Question: this is my first time using Android Studio and I am running into an issue. I created a new screen for an app I am working on and I inserted a button. Usually, buttons stay where you put them but this button went straight to the top. What could be the root cause?<URL>

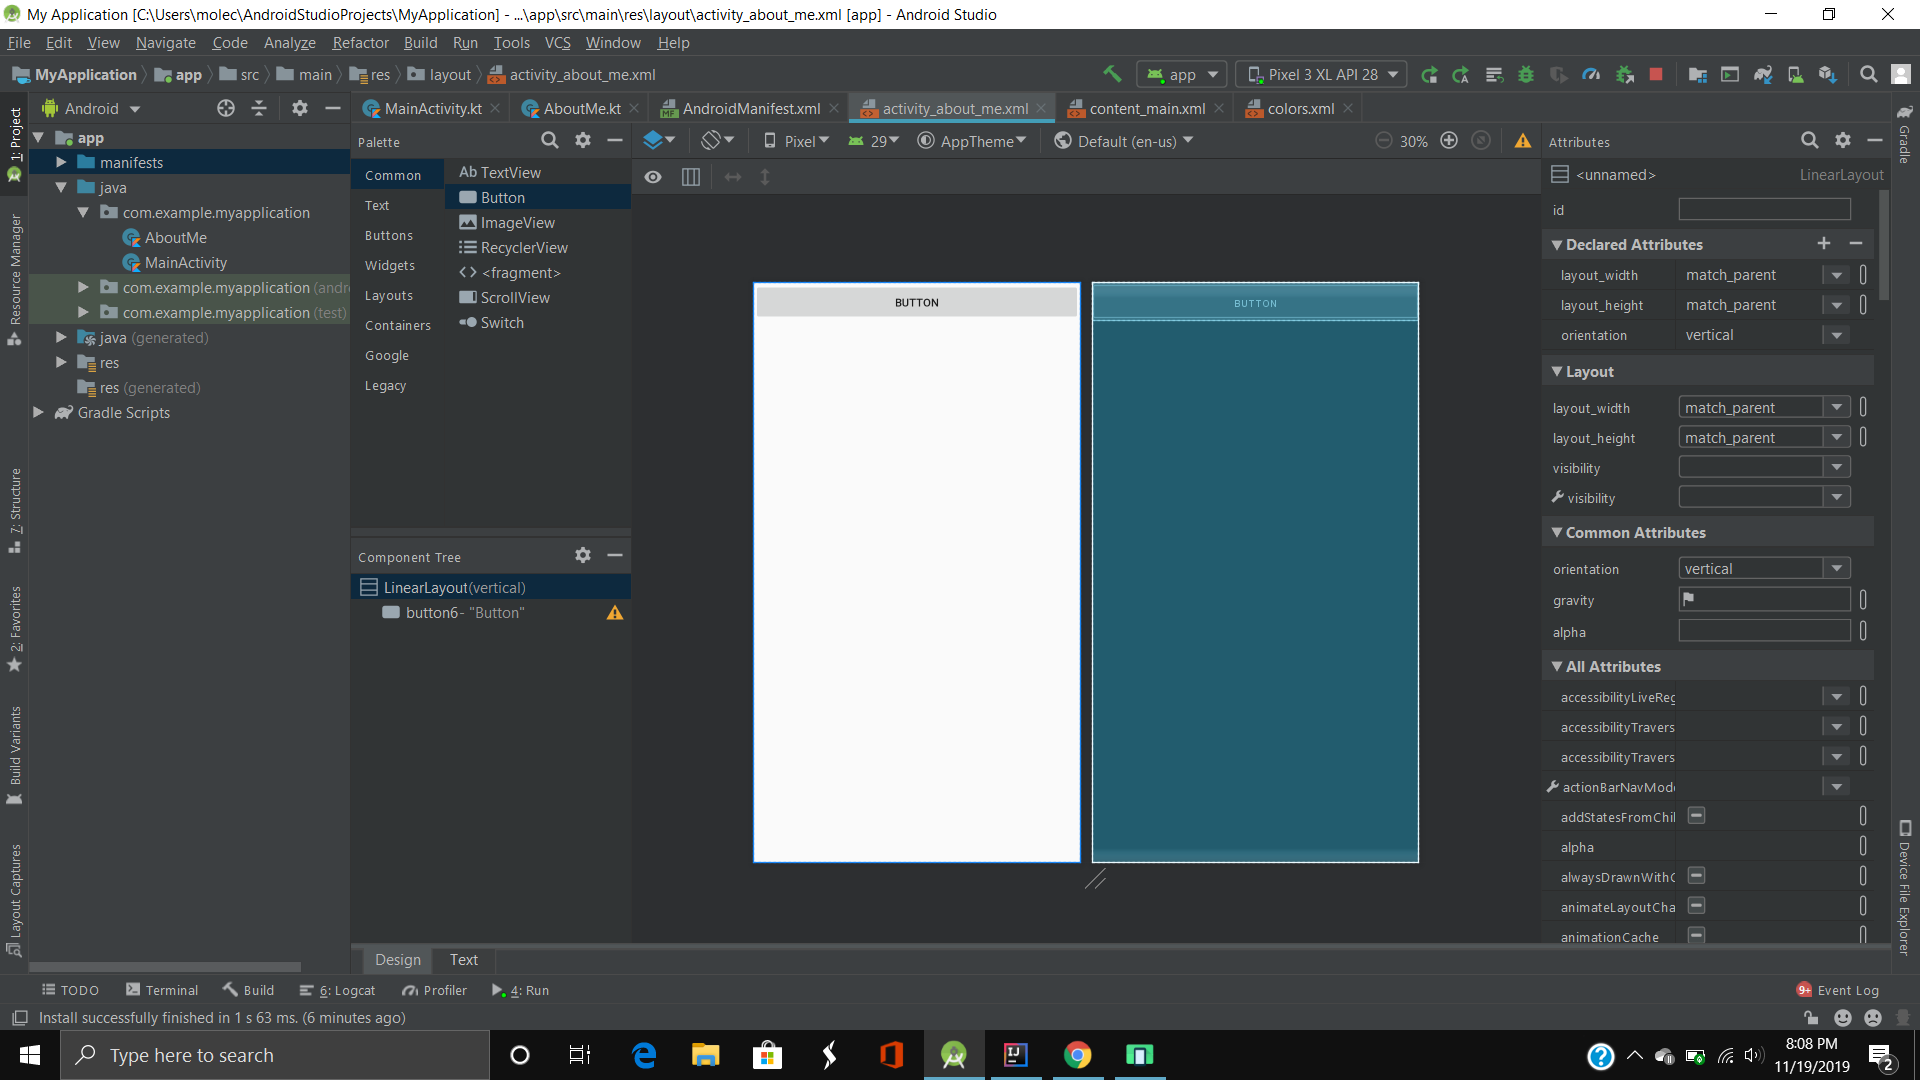
Answer: As you said this is your first time on android studio, so let's start as a beginner. According to screenshot you have posted you've used and linear layout works according to the orientation you provides. If orientation is set to vertical, simply means all the newly added widgets will place one after the other vertically, if horizontal it will place horizontally if you provide no orientation you will have little bad intended widgets layout simply mean all the widget will be upon each other at any one part of your layoutor at the top of your layout. If you wanna see where to set orientation go to portion as you can see in your screen shot which is where you code your then inside your Linear Layout tag which will be like this:
'''
<LinearLayout xmlns:android="http://schemas.android.com/apk/res/android"
xmlns:app="http://schemas.android.com/apk/res-auto"
xmlns:tools="http://schemas.android.com/tools"
android:layout_width="match_parent"
android:layout_height="match_parent"
tools:context=".MainActivity"
android:orientation="vertical"> <!--In my case it is vertical-->
</LinearLayout>
'''
This means every widget you add in your linear layout it will be start adding from the top of the layout and goes further one after the other vertically .
And Like you said, Normally it happens when you add widget it stays there where you place it in design view, yes that's true. To achieve this You have to use something called you add widgets and have to give some constraints to them so they can not jumps off of the screen, Here is little explanation of why sometimes widgets act weird when you run your app while using constraint layout
<URL>
If you still wanna use Constraint layout change your tag to constraint layout and remove orientation, like so:
'''
<androidx.constraintlayout.widget.ConstraintLayout xmlns:android="http://schemas.android.com/apk/res/android"
xmlns:app="http://schemas.android.com/apk/res-auto"
xmlns:tools="http://schemas.android.com/tools"
android:layout_width="match_parent"
android:layout_height="match_parent"
tools:context=".MainActivity" >
<androidx.recyclerview.widget.RecyclerView
android:id="@+id/resView"
android:layout_width="match_parent"
android:layout_height="match_parent"
app:layout_constraintBottom_toBottomOf="parent"
app:layout_constraintEnd_toEndOf="parent"
app:layout_constraintStart_toStartOf="parent"
app:layout_constraintTop_toTopOf="parent" />
</androidx.constraintlayout.widget.ConstraintLayout>
'''
Below four lines are constraints which simply means this widget will be connected to its parent layout from every side
'''
app:layout_constraintBottom_toBottomOf="parent"
app:layout_constraintEnd_toEndOf="parent"
app:layout_constraintStart_toStartOf="parent"
app:layout_constraintTop_toTopOf="parent"
'''
Tip: Furthermore I suggest you to do little research about , and in android studio.
I hope this helps, ThankYou.